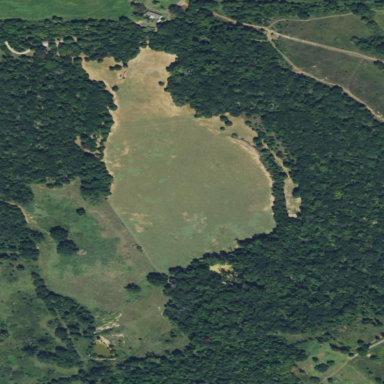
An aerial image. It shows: Pasture used as meadow.